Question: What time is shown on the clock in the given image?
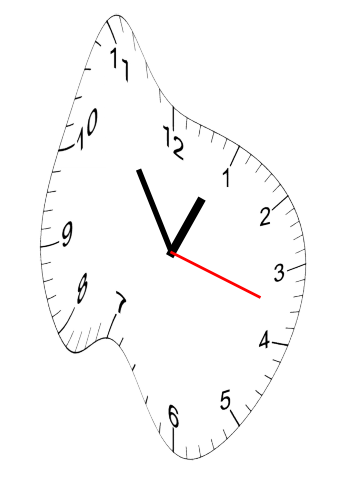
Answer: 12:54:18